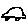
Label: car